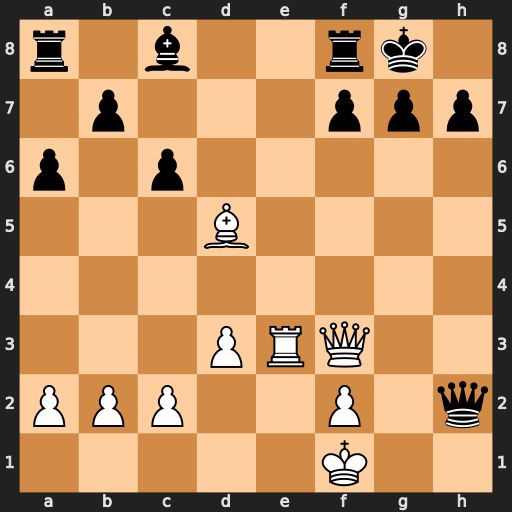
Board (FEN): r1b2rk1/1p3ppp/p1p5/3B4/8/3PRQ2/PPP2P1q/5K2
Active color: w
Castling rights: -
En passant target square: -
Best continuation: Qxf7+ Rxf7 Re8#